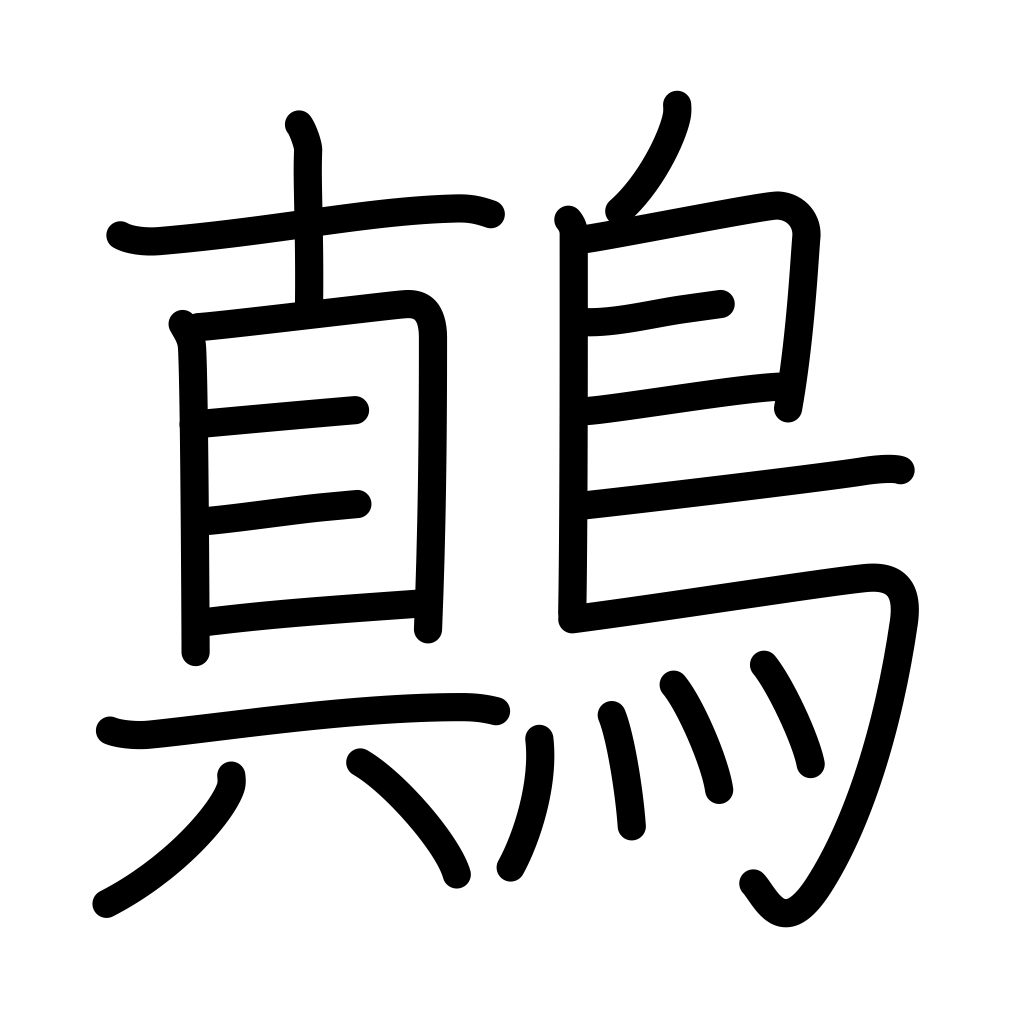
Meaning: yellow-white mottled songbird